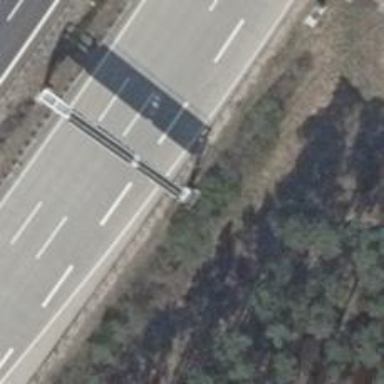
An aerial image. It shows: Gantry structure.